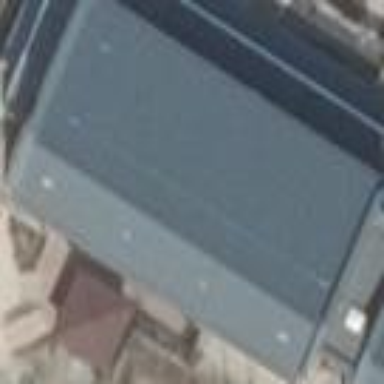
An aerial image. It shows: Kindergarten building.